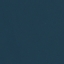
Land use / land cover class: SeaLake